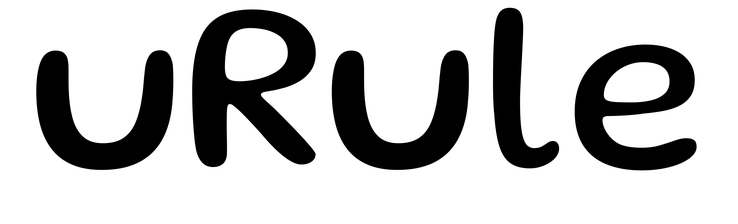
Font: Gluten_Regular